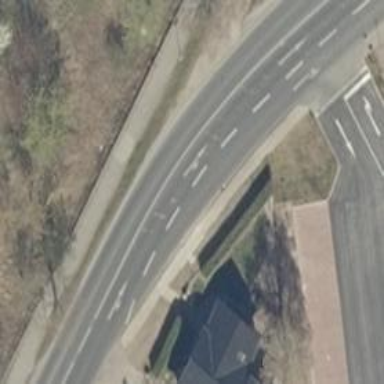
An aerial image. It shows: Secondary road with asphalt surface and lane markings.